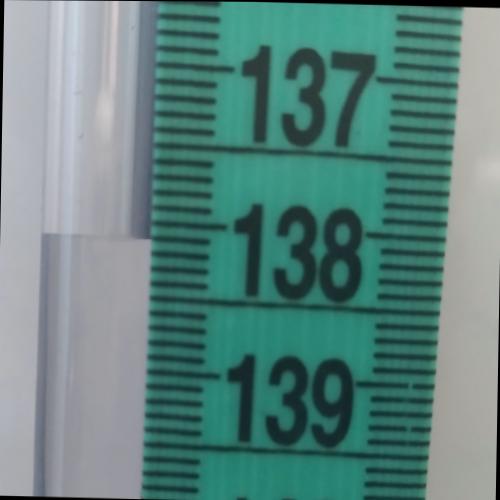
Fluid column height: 138.1 cm